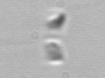
Label: Chaetoceros